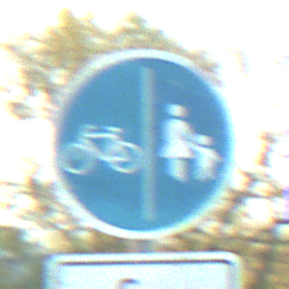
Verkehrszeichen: GetrennterRadUndGehwegRadwegLinks
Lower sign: EinspurigeFahrzeugeFrei2
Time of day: MorningAfternoon
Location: Outdoor (Urban)
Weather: PartlyCloudy
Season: NotSpecified
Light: Natural